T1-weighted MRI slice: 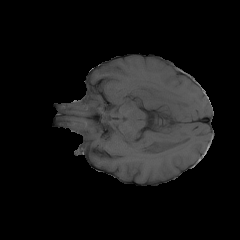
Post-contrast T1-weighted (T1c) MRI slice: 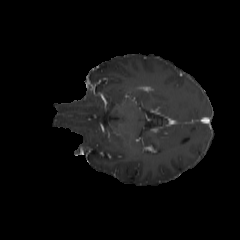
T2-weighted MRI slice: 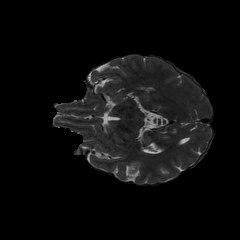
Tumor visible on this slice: no